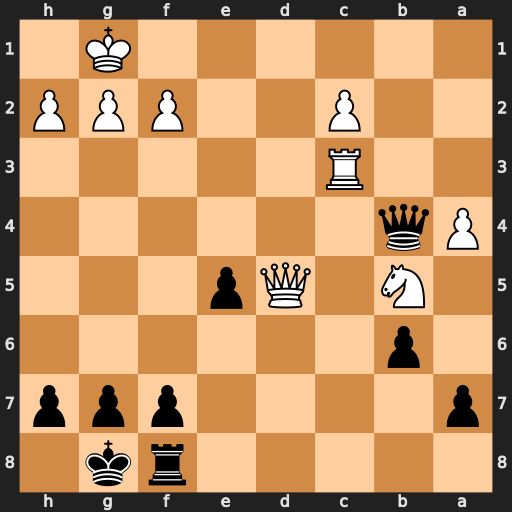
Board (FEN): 5rk1/p4ppp/1p6/1N1Qp3/Pq6/2R5/2P2PPP/6K1
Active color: b
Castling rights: -
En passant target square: -
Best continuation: Qb1+ Qd1 Qxd1#